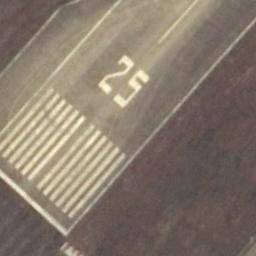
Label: runway